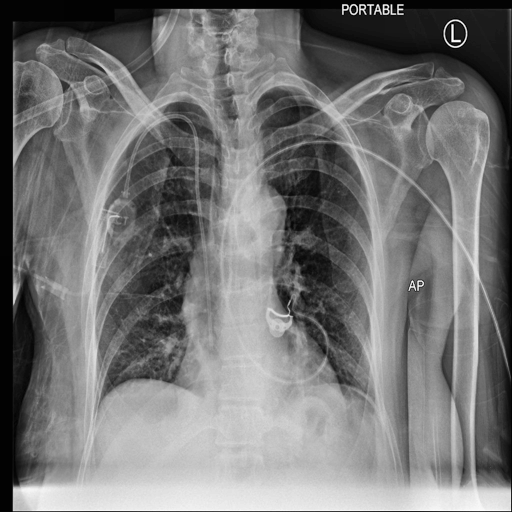
Finding: NORMAL